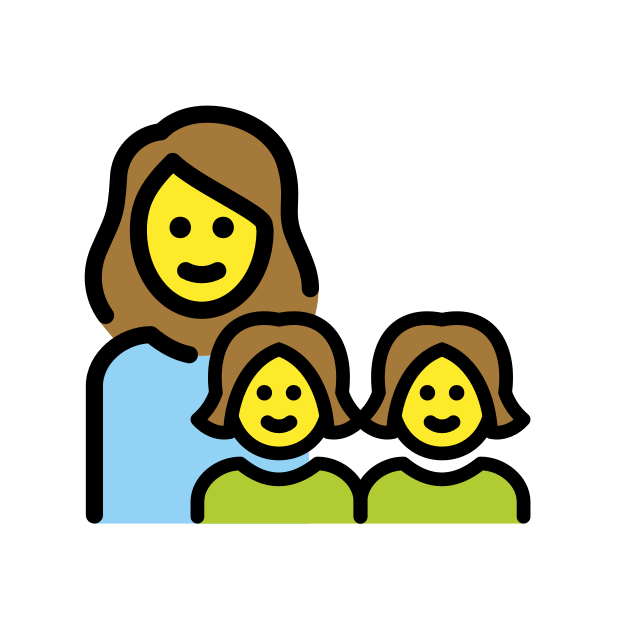
family: woman, girl, girl